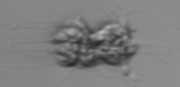
Label: Leptocylindrus_mediterraneus